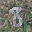
Label: 8